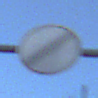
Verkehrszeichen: EndeSaemtlicherBegrenzungen
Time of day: SunriseSunset
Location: Outdoor (RoadRail)
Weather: Clear
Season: NotSpecified
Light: Natural